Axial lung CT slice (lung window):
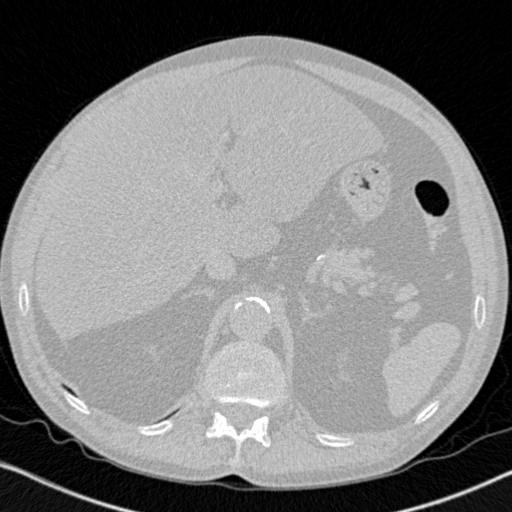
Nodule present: no